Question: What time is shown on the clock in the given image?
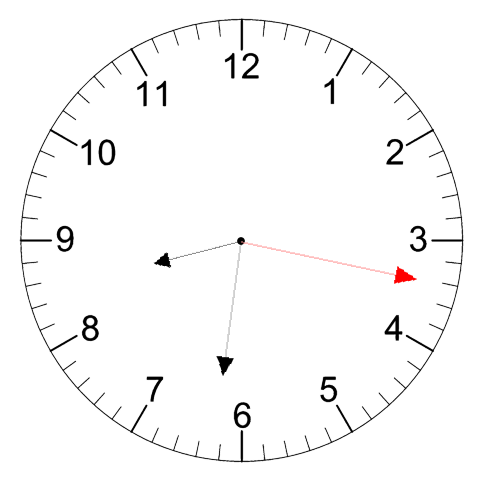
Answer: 08:31:17